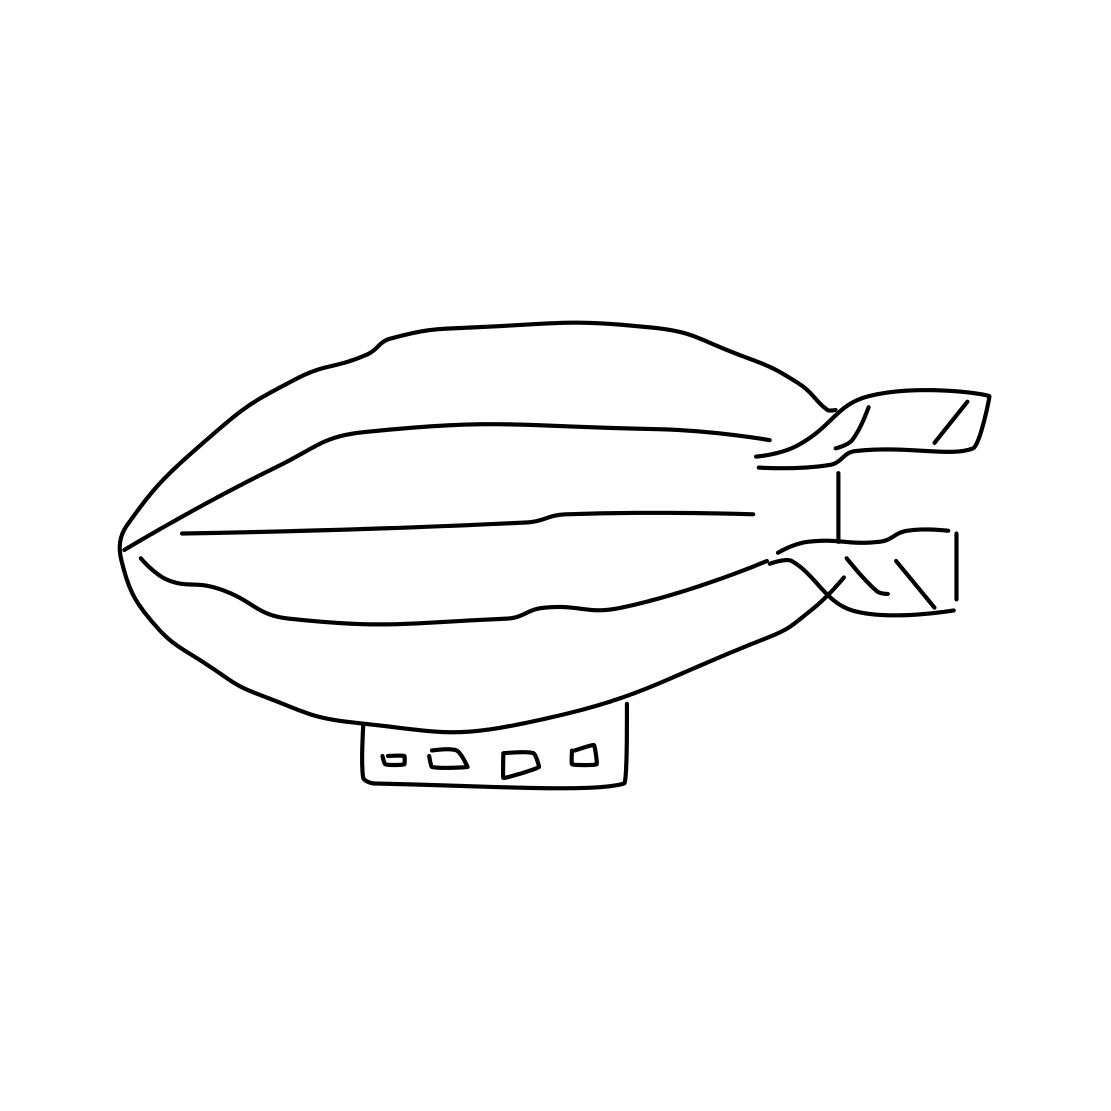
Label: blimp